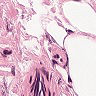
Metastatic tissue present: no